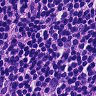
Metastatic tissue present: no